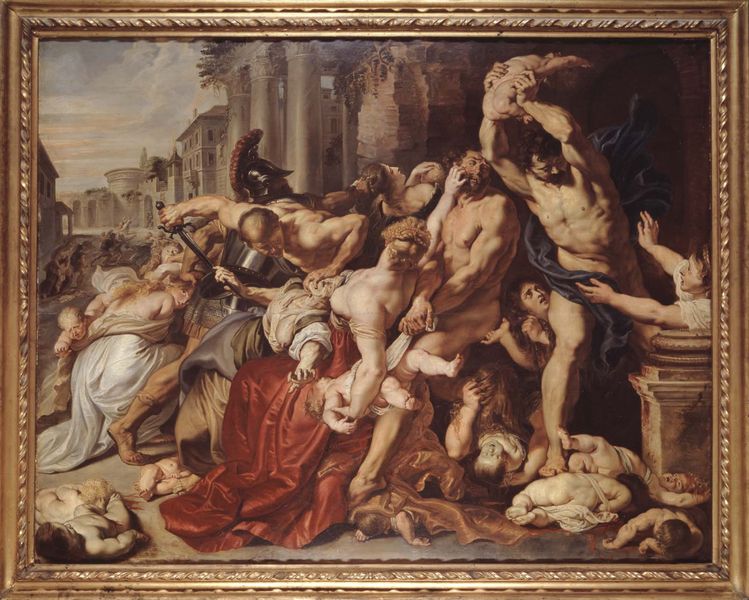
Titel: Betleheminischer Kindermord
Künstler: Peter Paul Rubens
Institution: Privatsammlung
Schlagwörter: akt, blau, dunkel, gemälde, himmel, kampf, mann, nackt, wolken, frauen, frau, männer, säulen, weiss, gebäude, rot, architektur, barock, mord, rahmen, tod, tot, bild, häuser, kinder, krieg, soldaten, rüschen, schwert, ruinen, degen, helm, römer, griechisch, römisch, säugling, mütter, fraune, kindermord, betlehem, kindsmord, schwert#, unschlidge kindlein